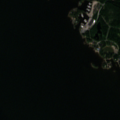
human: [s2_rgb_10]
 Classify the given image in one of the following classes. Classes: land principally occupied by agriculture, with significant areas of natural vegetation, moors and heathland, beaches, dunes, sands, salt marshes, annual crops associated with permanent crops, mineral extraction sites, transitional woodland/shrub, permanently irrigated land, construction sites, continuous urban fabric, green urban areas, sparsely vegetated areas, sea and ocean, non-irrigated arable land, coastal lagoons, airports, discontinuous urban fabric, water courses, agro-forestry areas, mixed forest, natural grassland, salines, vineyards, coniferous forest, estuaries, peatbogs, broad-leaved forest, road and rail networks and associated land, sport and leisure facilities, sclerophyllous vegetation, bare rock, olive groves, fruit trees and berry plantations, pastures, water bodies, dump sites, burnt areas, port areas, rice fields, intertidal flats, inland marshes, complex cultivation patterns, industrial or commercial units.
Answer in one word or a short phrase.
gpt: coniferous forest, sea and ocean